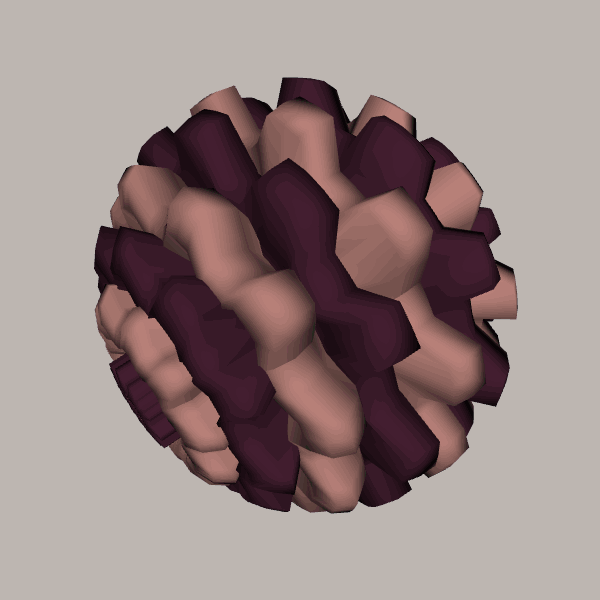
Background: light